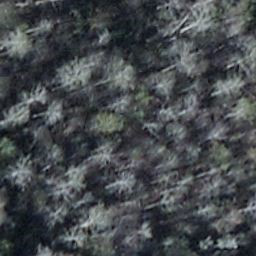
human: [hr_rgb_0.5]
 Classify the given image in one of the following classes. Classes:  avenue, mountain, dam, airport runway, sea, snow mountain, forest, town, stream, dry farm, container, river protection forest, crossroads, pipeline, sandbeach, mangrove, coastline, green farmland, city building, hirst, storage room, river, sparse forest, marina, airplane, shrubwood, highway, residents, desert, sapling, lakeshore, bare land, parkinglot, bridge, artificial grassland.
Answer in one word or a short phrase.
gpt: shrubwood